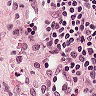
Metastatic tissue present: no